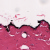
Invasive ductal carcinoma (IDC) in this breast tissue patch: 0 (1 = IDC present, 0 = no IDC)